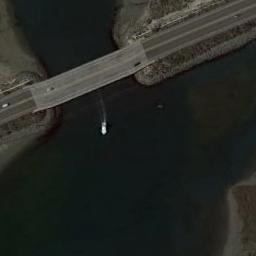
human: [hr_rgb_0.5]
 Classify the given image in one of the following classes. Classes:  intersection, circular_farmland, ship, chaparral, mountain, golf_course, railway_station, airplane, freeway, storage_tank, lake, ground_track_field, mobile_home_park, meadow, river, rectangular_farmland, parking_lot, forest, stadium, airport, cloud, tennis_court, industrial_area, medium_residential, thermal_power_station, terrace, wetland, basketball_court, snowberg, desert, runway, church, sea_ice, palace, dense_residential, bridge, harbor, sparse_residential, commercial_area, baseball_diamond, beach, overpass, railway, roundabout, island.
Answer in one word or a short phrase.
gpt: bridge